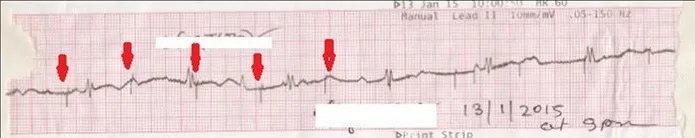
ECG tracing after Twiddler's syndrome developed. ECG tracing showing complete heart block with pacemaker spikes (red arrows) and failure to capture.
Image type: electrography (ekg)